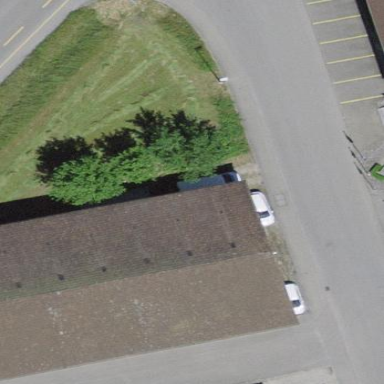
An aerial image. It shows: Warehouse.